Question: I'm trying to present a UINavigationController from a UINavigationController. I'm using the new iOS 7 transitioningDelegate stuff and it's working great.... except the navigation bar starts out tall and then shrinks when the animation is over. I'm assuming it shrinks because the bar doesn't touch the top of the screen, but why does it start out tall? Can I prevent this?

Here's the animation code:
'''
- (void)animateTransition:(id <UIViewControllerContextTransitioning>)transitionContext {
UIViewController* fromViewController = [transitionContext viewControllerForKey:UITransitionContextFromViewControllerKey];
UIViewController* toViewController = [transitionContext viewControllerForKey:UITransitionContextToViewControllerKey];
UIView* containerView = [transitionContext containerView];
if (toViewController.isBeingPresented) {
[self presentModalView:toViewController.view fromView:fromViewController.view inContainerView:containerView withTransitionContext:transitionContext];
} else {
[self dismissModalView:fromViewController.view fromView:toViewController.view withTransitionContext:transitionContext];
}
}
- (void)presentModalView:(UIView*)modalView fromView:(UIView*)presentationView inContainerView:(UIView*)containerView withTransitionContext:(id<UIViewControllerContextTransitioning>)transitionContext {
[containerView addSubview:modalView];
presentationView.userInteractionEnabled = NO;
modalView.layer.cornerRadius = 5;
modalView.clipsToBounds = YES;
CGRect finalFrame = CGRectInset(presentationView.frame, 10, 20);
modalView.frame = CGRectOffset(finalFrame, 0, CGRectGetHeight(presentationView.frame));
[UIView animateWithDuration:animationDuration animations:^{
modalView.frame = finalFrame;
presentationView.alpha = 0.2;
} completion:^(BOOL finished) {
[transitionContext completeTransition:YES];
}];
}
'''
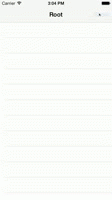
Answer: I have a solution to this problem.
From <URL>, number 4:
> UINavigationController will alter the height of its UINavigationBar to either 44 points or 64 points, depending on a rather strange and undocumented set of constraints. If the UINavigationController detects that the top of its view's frame is visually contiguous with its UIWindow's top, then it draws its navigation bar with a height of 64 points. If its view's top is not contiguous with the UIWindow's top (even if off by only one point), then it draws its navigation bar in the "traditional" way with a height of 44 points. This logic is performed by UINavigationController even if it is several children down inside the view controller hierarchy of your application. There is no way to prevent this behavior.
Your problem, therefore, is that the 'UINavigationController' is detecting that its view's frame is contiguous with the 'UIWindow''s top at the beginning of the animation. This is due to the fact that when you added the 'modalView' as a subview of the 'containerView', the frame of the modalView is {0,0,0,0}. Because this frame would be visually contiguous with the 'UIWindow''s top, the 'UINavigationController' draws its 'UINavigationBar' with a height of 64 points. When the animation is completed the new frame of the navigation controller is no longer continuous with the windows top, and it draws the navigation bar with a height of 44.
One solution is to add the navigation controller's view to the container view AFTER setting it's frame. Like so,
'''
- (void)presentModalView:(UIView*)modalView fromView:(UIView*)presentationView inContainerView:(UIView*)containerView withTransitionContext:(id<UIViewControllerContextTransitioning>)transitionContext {
presentationView.userInteractionEnabled = NO;
modalView.layer.cornerRadius = 5;
modalView.clipsToBounds = YES;
CGRect finalFrame = CGRectInset(presentationView.frame, 10, 20);
modalView.frame = CGRectOffset(finalFrame, 0, CGRectGetHeight(presentationView.frame));
[containerView addSubview:modalView];
[UIView animateWithDuration:animationDuration animations:^{
modalView.frame = finalFrame;
presentationView.alpha = 0.2;
} completion:^(BOOL finished) {
[transitionContext completeTransition:YES];
}];
}
'''
That should solve your problem, in that the navigation bar will always be drawn with a height of 44 points throughout the animation. I don't know of a way to keep the height of the navigation bar 64 points, because that would involve fooling the navigation controller into thinking it was contiguous with the top of the window.